Question: I'm using PrimeFaces 3.4.2 and I have to use '<p:dataTable>'. I want fixe the width of the first column to less than 5 px.
for that I created a css class :
'''
.myTableFlux td:nth-child(1) {
width: 5px !important;
}
'''
this is my table :
'''
<p:dataTable value="#{bean.listFlux}" var="list" styleClass="myTableFlux">
<p:column headerText="Status" >
<h:graphicImage value="/resources/images/so#{list.i}.jpg" />
</p:column>
<p:column headerText="Nom">
<h:outputText value="#{list.name}" />
</p:column>
</p:dataTable>
'''
the problem is that I can not go below 5 px.
here is the image that I want to have as a result

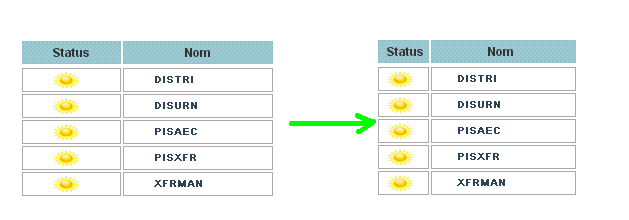
Answer: For me, the 'width'-Attribute on the 'p:column' tag works with PrimeFaces 3.4:
'''
<p:column width="3" headerText="longlong">
<h:outputText value="xyz" />
</p:column>
'''
This code will display like this:

:
Found a solution to style the padding of certain columns:
'''
<style>
.ui-datatable td:nth-child(1) div.ui-dt-c {
padding: 0 0 0 0 !important;
}
</style>
'''
PrimeFaces can be a little tricky. You have to track down where the attribute comes from, and overwrite the specific styleClasses.